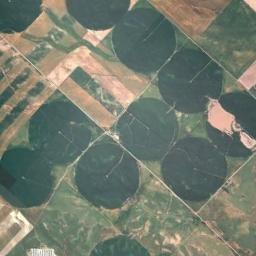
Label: circular_farmland